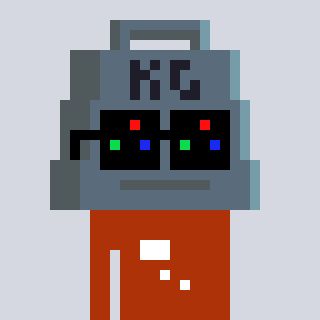
a pixel art character with square black sunglasses, a weight-shaped head and a hotbrown-colored body on a cool background